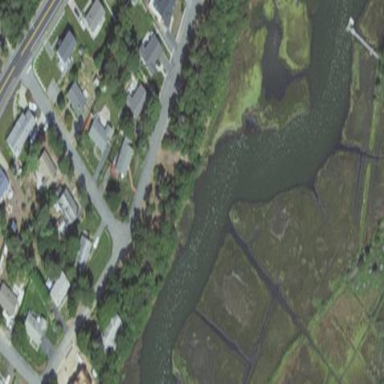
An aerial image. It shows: Saltmarsh wetland.